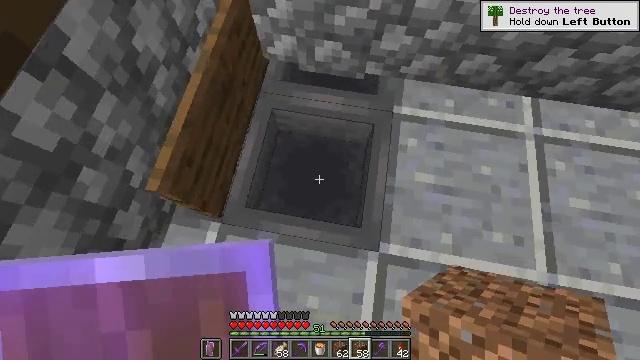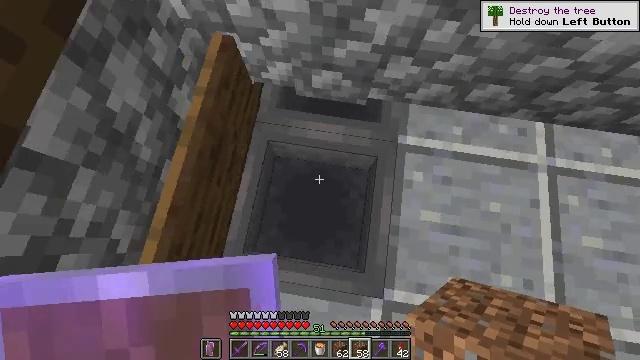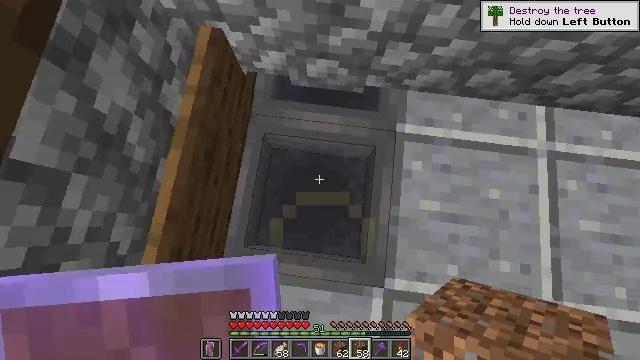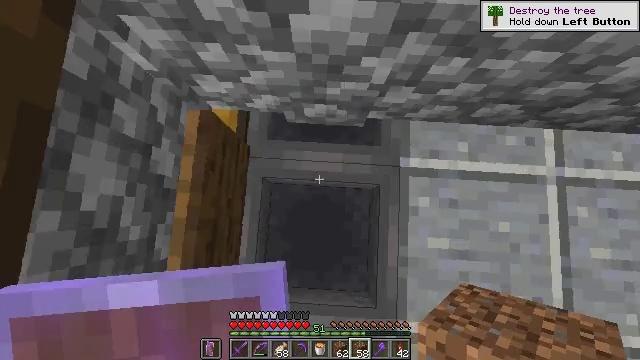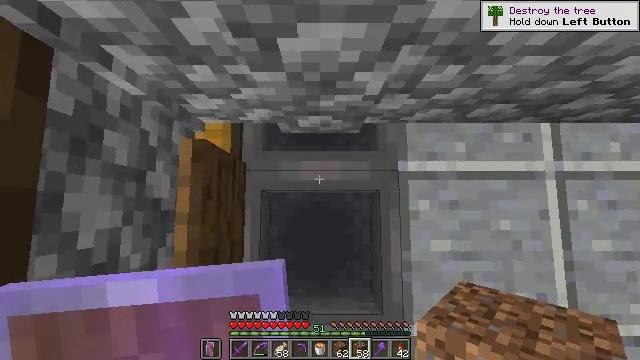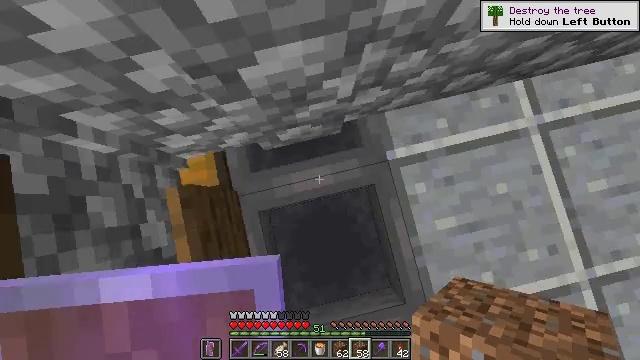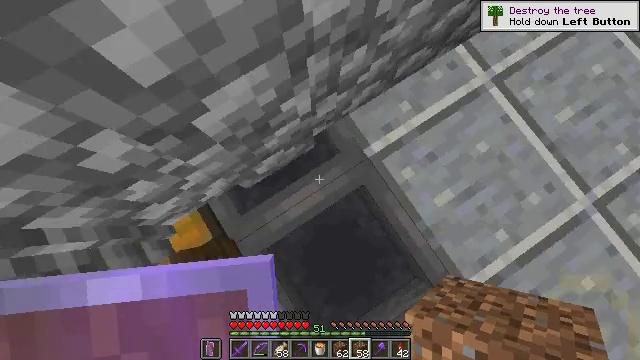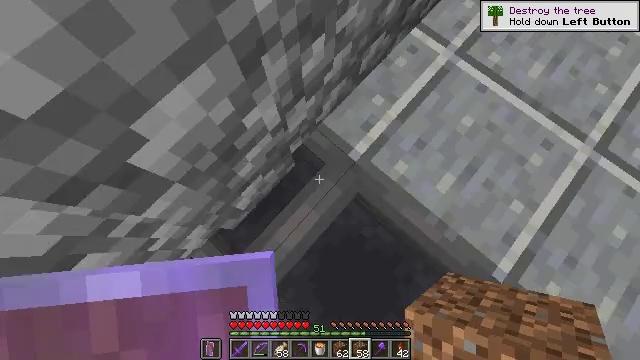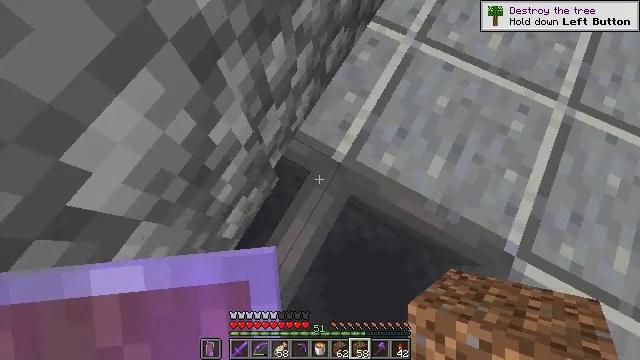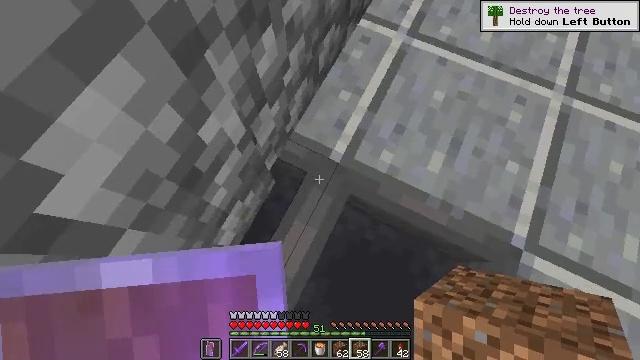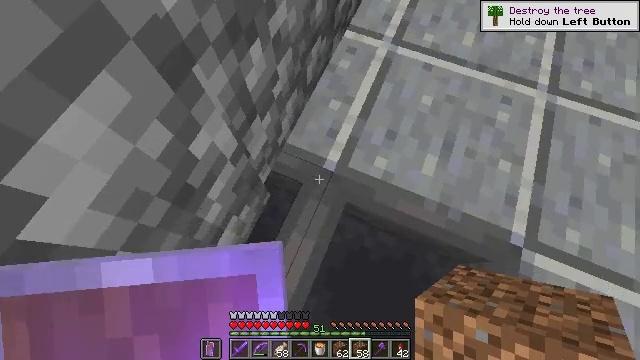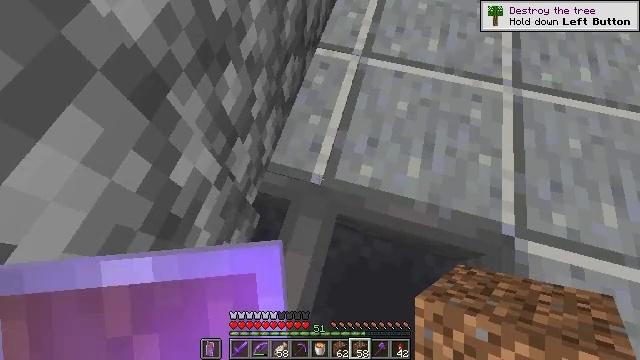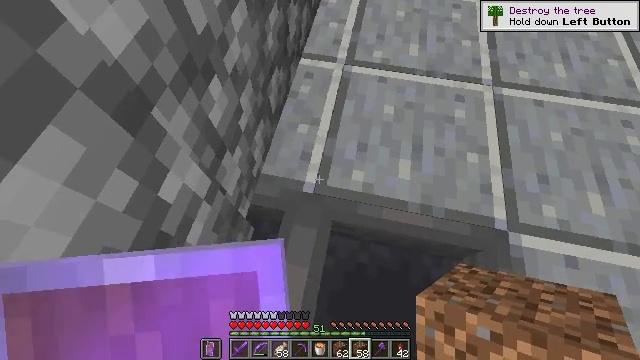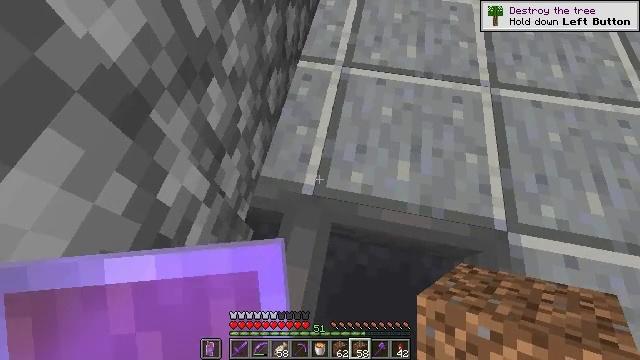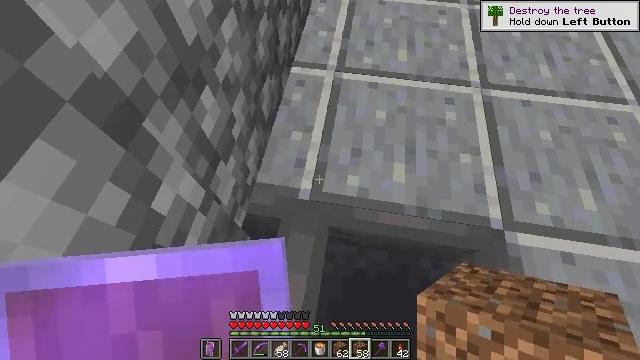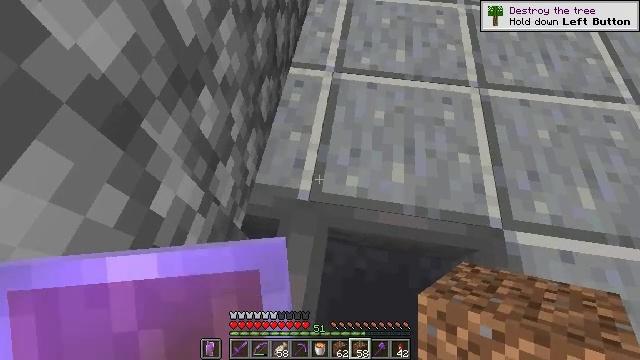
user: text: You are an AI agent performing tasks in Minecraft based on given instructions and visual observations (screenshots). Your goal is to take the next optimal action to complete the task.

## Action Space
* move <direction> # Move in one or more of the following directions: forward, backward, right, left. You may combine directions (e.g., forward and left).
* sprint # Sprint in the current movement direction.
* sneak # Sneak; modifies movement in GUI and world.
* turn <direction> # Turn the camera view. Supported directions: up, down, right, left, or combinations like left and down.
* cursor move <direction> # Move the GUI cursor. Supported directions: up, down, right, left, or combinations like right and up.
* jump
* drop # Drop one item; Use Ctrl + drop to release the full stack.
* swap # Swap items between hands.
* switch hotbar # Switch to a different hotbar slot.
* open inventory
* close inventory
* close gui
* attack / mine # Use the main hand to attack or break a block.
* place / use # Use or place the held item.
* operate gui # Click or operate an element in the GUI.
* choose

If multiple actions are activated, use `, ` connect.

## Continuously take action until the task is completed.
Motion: motion action
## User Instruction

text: Attack the polished andesite to gather it.
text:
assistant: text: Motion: move forward, turn down
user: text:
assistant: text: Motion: move forward, turn right and down
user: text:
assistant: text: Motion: move forward, turn right and down
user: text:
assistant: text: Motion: turn right and down
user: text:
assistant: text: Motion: sneak, turn right
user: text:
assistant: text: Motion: sneak, turn right and up
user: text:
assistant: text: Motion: sneak, turn right and up
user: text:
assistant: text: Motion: sneak, turn right and up
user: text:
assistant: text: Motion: sneak, turn right and up
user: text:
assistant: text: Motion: sneak, turn right and up
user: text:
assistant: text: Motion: sneak, turn right and up
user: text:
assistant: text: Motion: sneak, turn right and up
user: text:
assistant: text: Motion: sneak
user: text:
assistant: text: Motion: sneak, turn right and up
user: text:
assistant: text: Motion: sneak
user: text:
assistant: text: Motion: sneak
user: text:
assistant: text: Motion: sneak
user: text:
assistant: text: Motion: sneak
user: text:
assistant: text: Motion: sneak
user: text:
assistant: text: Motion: sneak
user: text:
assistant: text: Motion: sneak
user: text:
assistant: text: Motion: sneak
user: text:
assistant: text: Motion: sneak
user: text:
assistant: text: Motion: sneak
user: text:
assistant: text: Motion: sneak
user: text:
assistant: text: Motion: sneak
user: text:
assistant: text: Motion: sneak
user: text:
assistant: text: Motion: sneak
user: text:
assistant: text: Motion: sneak, turn right and up
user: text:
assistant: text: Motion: sneak, turn right and up